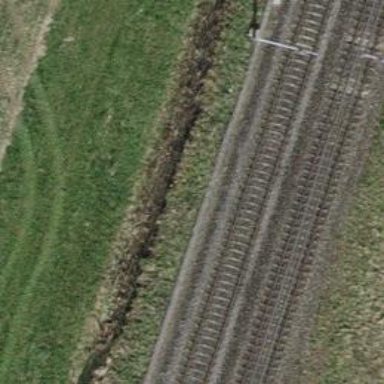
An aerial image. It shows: Single-track electrified railway with contact line.